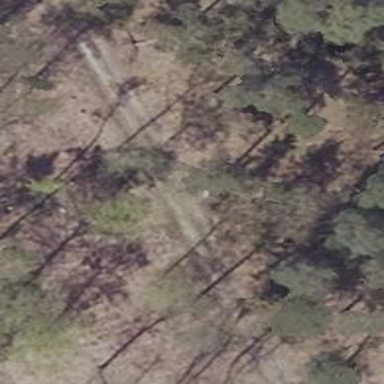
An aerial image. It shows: Track road with grade3 tracktype.